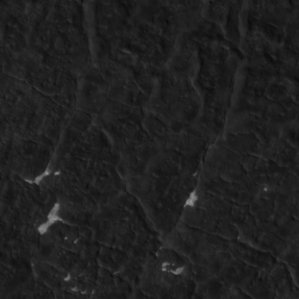
Label: non_frost